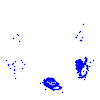
Particle: proton